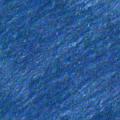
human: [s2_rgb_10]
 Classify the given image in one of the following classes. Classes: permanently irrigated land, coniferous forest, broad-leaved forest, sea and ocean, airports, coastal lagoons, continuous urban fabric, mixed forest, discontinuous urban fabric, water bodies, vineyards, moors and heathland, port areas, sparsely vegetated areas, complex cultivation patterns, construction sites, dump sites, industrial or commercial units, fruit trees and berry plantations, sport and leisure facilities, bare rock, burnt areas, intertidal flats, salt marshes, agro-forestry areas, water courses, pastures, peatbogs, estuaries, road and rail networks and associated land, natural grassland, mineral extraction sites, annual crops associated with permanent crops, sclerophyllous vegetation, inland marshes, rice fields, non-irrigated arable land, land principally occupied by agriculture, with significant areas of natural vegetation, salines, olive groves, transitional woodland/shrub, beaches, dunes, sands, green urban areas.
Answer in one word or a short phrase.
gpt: sea and ocean